Interaction volume radius: 5 \u00c5
Interaction volume height: 20 \u00c5
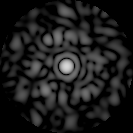
Disorder parameter: 0.8467